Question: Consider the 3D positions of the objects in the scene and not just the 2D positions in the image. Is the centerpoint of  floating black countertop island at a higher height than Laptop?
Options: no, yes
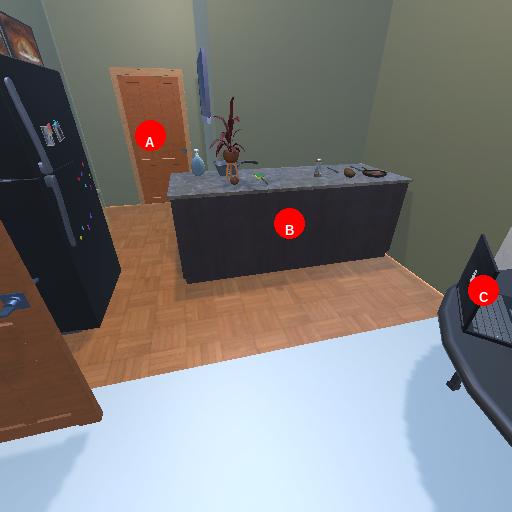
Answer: no